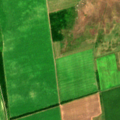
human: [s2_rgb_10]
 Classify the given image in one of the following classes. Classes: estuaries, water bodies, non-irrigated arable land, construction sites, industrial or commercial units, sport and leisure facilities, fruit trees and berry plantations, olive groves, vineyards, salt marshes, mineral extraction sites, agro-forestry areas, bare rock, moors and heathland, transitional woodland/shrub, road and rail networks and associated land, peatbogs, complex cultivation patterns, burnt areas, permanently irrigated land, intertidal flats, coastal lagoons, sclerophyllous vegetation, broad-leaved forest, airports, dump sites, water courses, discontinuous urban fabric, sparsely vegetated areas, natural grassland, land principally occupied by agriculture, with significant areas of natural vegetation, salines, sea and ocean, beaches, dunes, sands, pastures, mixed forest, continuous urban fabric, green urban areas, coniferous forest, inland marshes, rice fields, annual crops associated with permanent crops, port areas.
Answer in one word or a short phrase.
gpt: non-irrigated arable land, pastures